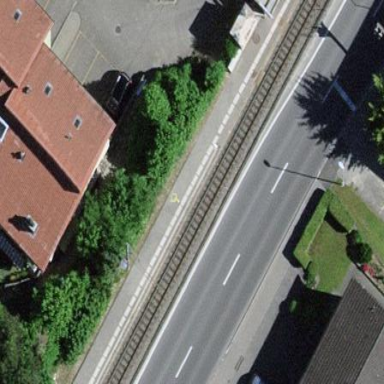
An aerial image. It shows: Platform at the railway with shelter for public transport.